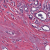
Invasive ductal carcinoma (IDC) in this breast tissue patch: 1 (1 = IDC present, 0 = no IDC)